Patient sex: M
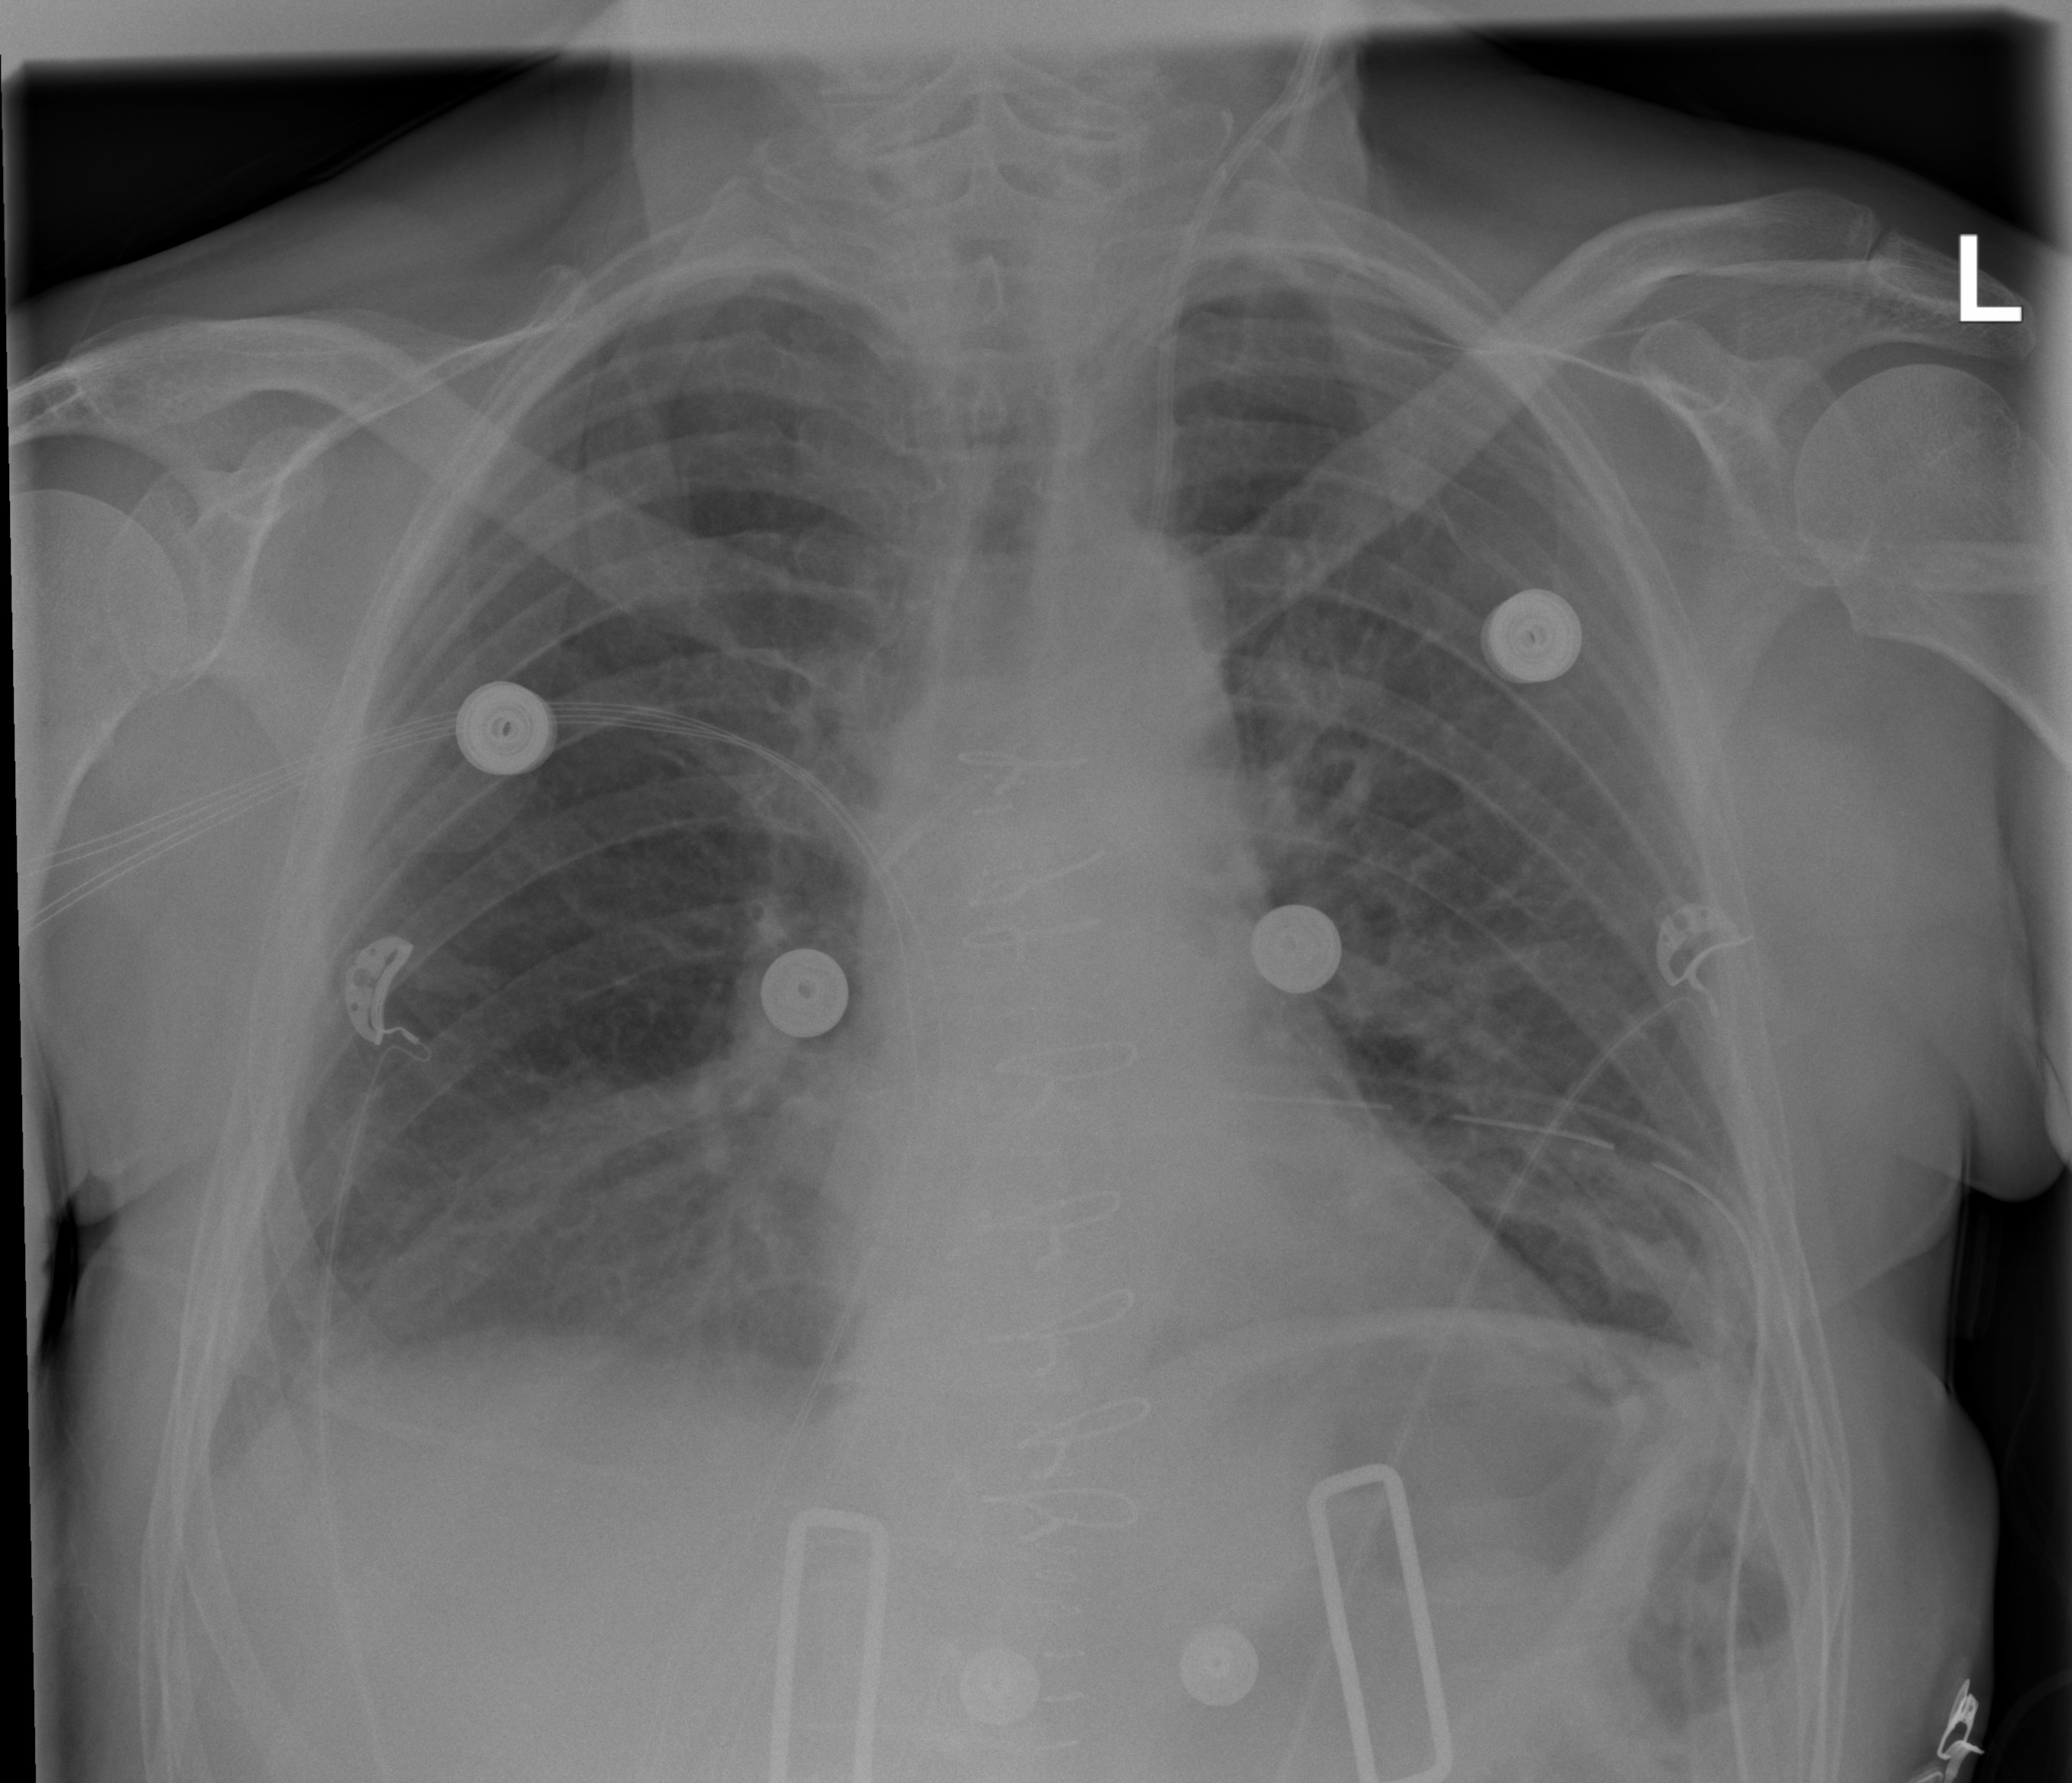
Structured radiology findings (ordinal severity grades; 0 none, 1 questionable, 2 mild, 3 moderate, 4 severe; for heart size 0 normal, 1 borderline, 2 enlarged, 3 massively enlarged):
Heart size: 0
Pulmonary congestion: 0
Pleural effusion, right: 2
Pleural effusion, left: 2
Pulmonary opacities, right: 3
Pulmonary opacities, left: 2
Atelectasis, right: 3
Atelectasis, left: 2